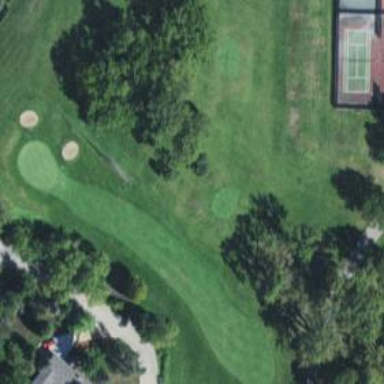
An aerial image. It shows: Grassy area designated as golf fairway.